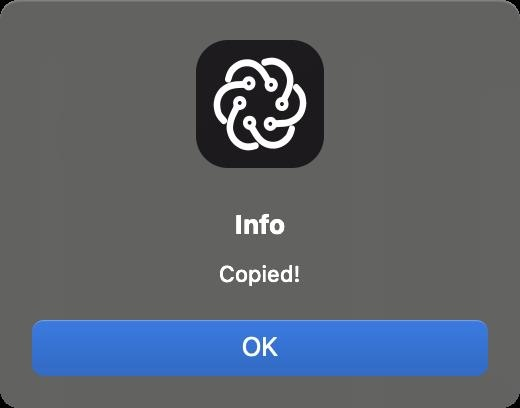
Accessibility tree:
{"name": "", "role": "AXWindow", "description": "alert", "role_description": "dialog", "value": null, "position": "734.00;236.00", "size": "260;204", "children": [{"name": null, "role": "AXImage", "description": "Chatbot alert", "role_description": "image", "value": null, "position": "98.00;20.00", "size": "64;64", "children": []}, {"name": null, "role": "AXStaticText", "description": null, "role_description": "text", "value": "Info", "position": "18.00;104.00", "size": "224;16", "children": []}, {"name": null, "role": "AXStaticText", "description": null, "role_description": "text", "value": "Copied!", "position": "18.00;130.00", "size": "224;14", "children": []}, {"name": "OK", "role": "AXButton", "description": null, "role_description": "button", "value": null, "position": "10.00;154.00", "size": "240;40", "children": []}]}